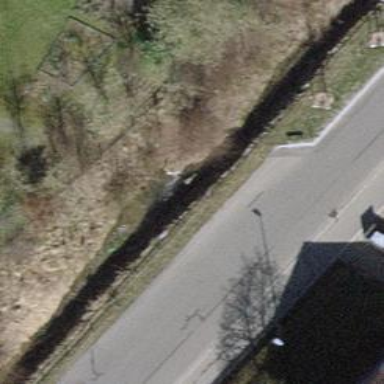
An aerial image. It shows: Fence made of wood.